九年级 · 度量几何学
如图, 在圆内接四边形 $A B C D$ 中, $\angle C=110^{\circ}$, 则 $\angle B O D$ 的度数为 ( )

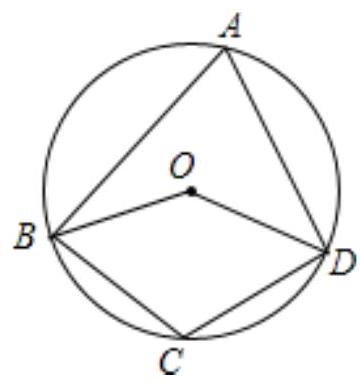
A. $140^{\circ}$
B. $70^{\circ}$
C. $80^{\circ}$
D. $60^{\circ}$

答案: A
解析: 根据圆内接四边形的对角互补求出 $\angle A$ 的度数, 根据圆周角定理得到答案.

【详解】 $\because$ 四边形 $\mathrm{ABCD}$ 是圆内接四边形

$\therefore \angle A+\angle C=180^{\circ}$,

$\because \angle C=110^{\circ}$,

$\therefore \angle A=180^{\circ}-\angle C=70^{\circ}$,

由圆周角定理得, $\angle B O D=2 \angle A=140^{\circ}$,

故选: $A$.

【点睛】本题考查的是圆内接四边形的性质、圆周角定理, 掌握圆内接四边形的对角互补是解题的关键.